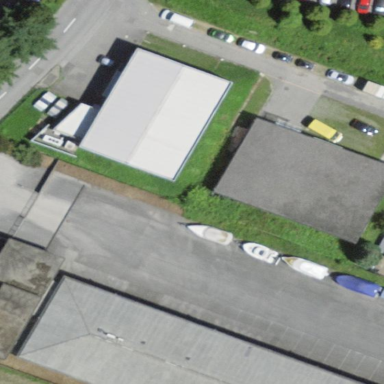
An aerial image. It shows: Industrial building.